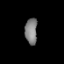
Tissue: prostate
Cell type: Fibroblasts
Senescence score: 0.7459
Nuclear area (px): 312
Mean DAPI intensity: 128.365